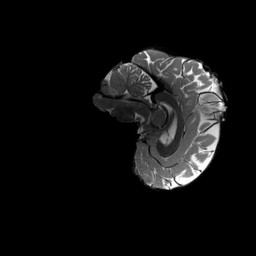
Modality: T2w
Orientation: sagittal
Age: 20
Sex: female
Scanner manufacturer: siemens
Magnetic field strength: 3 T
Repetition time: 3.2 s
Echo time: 0.564 s